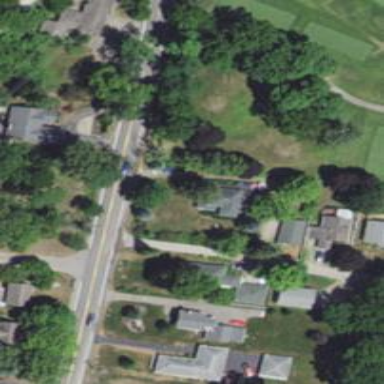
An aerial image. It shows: Residential road.